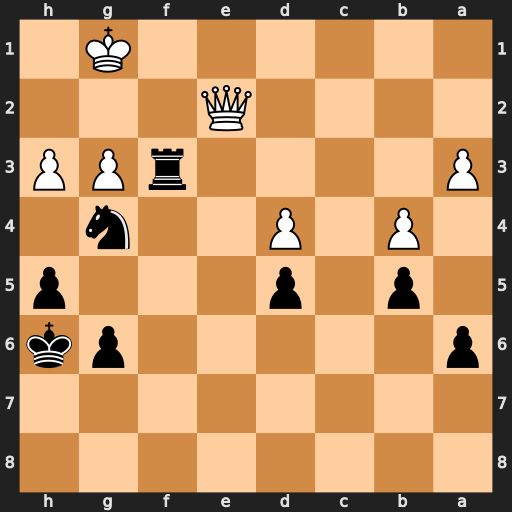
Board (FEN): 8/8/p5pk/1p1p3p/1P1P2n1/P4rPP/4Q3/6K1
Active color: b
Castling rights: -
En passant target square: -
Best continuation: Rxg3+ Kh1 Rxh3+